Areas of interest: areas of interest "Beijing Forestry University Library"
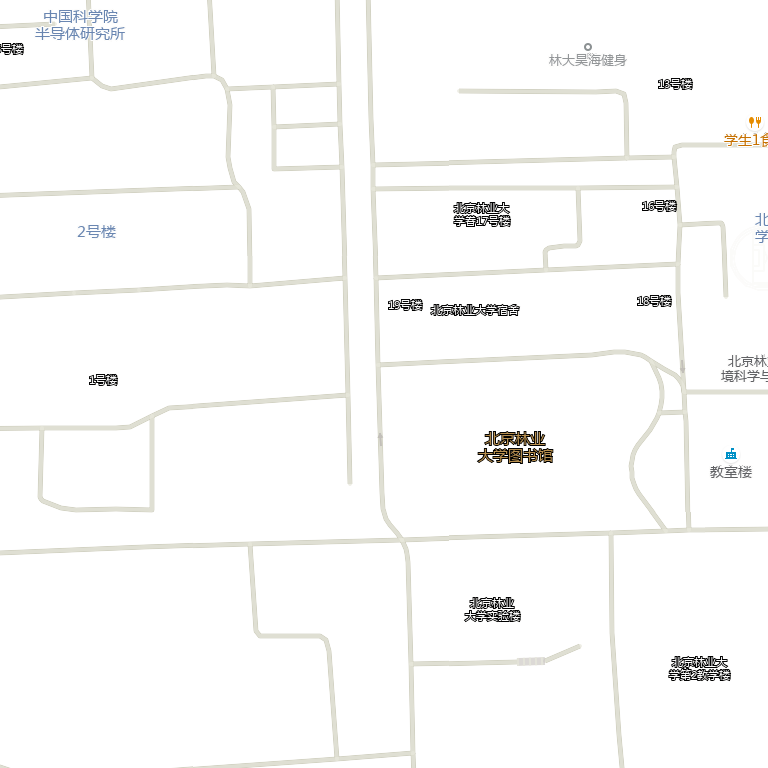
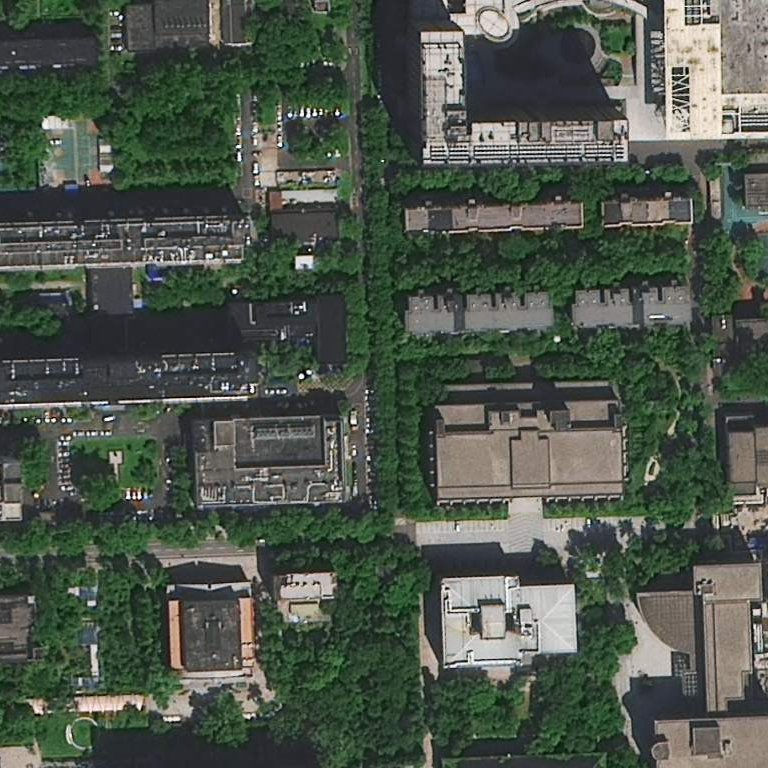